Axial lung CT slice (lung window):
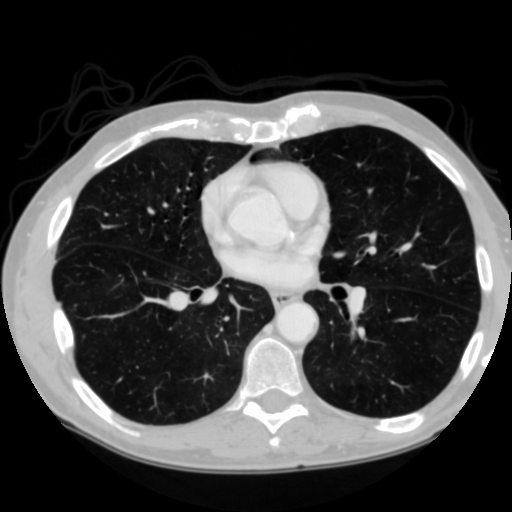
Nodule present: no